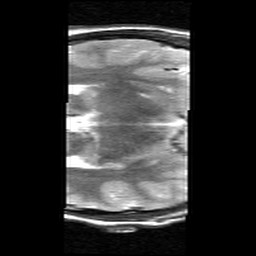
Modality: T2w
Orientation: axial
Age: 23
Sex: male
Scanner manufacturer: siemens
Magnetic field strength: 3 T
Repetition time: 6.26 s
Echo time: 0.064 s